Interaction volume radius: 5 \u00c5
Interaction volume height: 25 \u00c5
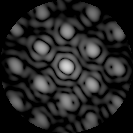
Disorder parameter: 0.396